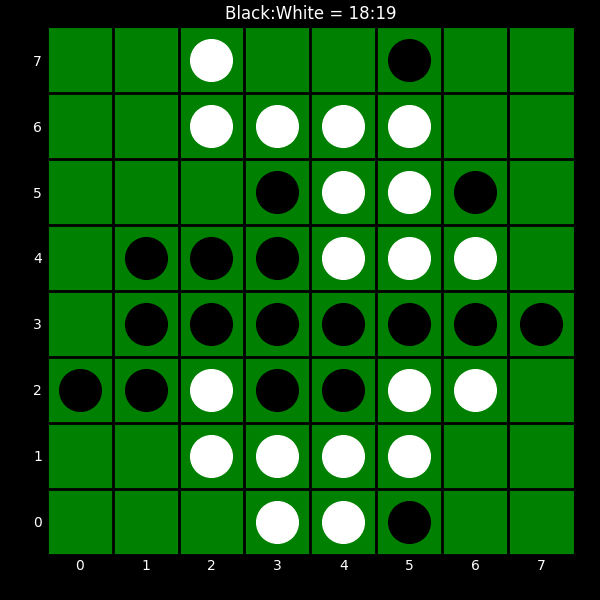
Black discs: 18
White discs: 19